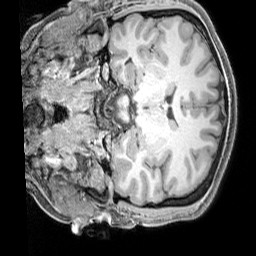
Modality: T1w
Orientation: coronal
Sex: male
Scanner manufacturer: siemens
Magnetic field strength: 3 T
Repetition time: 2.3 s
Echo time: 0.00226 s